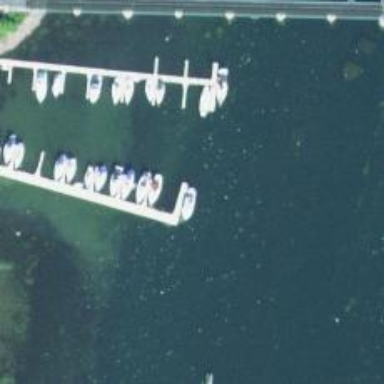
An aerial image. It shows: Pier with mooring facilities.